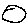
Label: circle